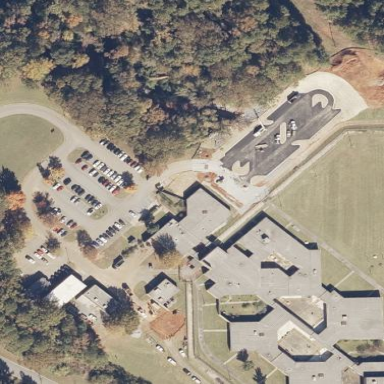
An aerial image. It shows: Hospital facility located within prison.